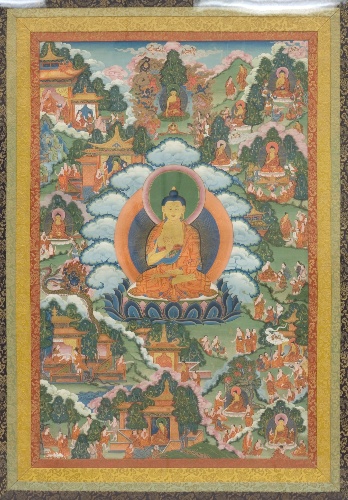
Date: late 18th century
Object type: Tangka
Classification: Paintings
Medium: Distemper on cloth
Culture: Tibet
Dimensions: Overall: 43 5/16 x 32 1/4 in. (110 x 81.9 cm)
Sight: 31 13/16 x 20 11/16 in. (80.8 x 52.5 cm)
Department: Asian Art
Credit line: Gift of Joseph H. Heil, 1970
Accession year: 1970
Repository: Metropolitan Museum of Art, New York, NY
Tags: Monks|Men|Buddhism|Buddha